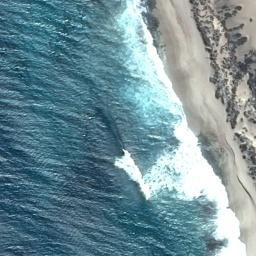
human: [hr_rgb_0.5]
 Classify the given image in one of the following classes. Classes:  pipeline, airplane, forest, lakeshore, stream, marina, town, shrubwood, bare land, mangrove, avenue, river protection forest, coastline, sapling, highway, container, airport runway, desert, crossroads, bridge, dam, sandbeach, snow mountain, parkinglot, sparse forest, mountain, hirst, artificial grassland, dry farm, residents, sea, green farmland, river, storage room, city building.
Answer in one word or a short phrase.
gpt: coastline